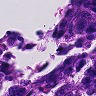
Metastatic tissue present: yes